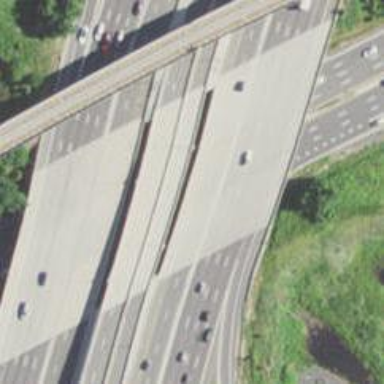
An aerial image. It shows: Motorway junction.